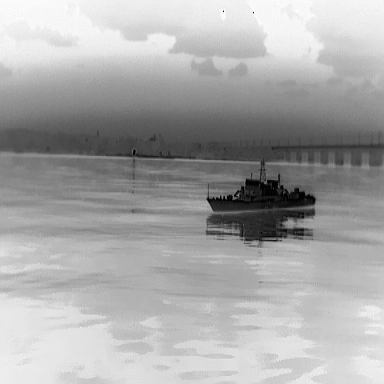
There is a warship in the infrared image.